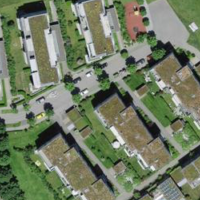
EUNIS habitat code: 55
Species observed at this site:
Himantoglossum hircinum